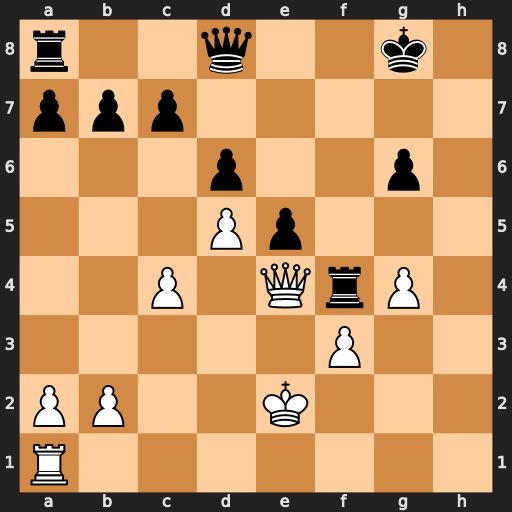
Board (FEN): r2q2k1/ppp5/3p2p1/3Pp3/2P1QrP1/5P2/PP2K3/R7
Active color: w
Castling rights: -
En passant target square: -
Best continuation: Qxg6+ Kf8 Rh1 Qf6 Qxf6+ Rxf6 Rh8+ Ke7 Rxa8